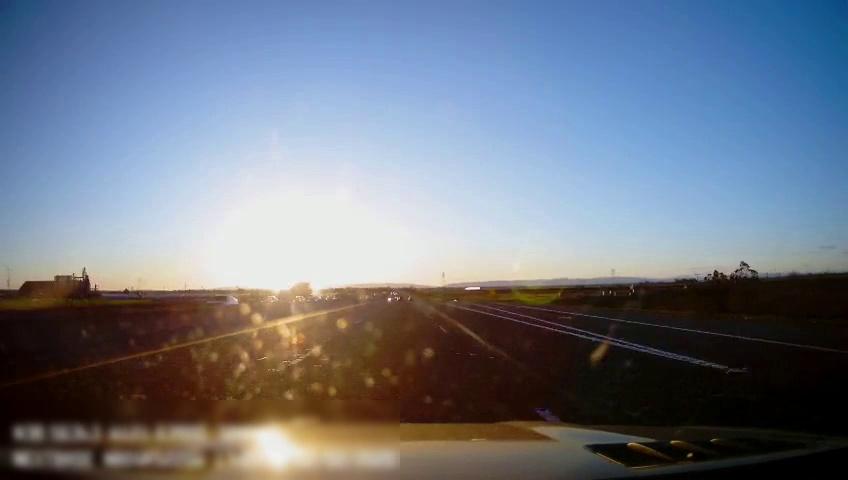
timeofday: Day
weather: Sunny
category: Drivable Space
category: Vehicles | Car
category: Vehicles | Car
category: Vehicles | Car
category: Lanes | Alternate Lane
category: Lanes | Current Lane
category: Lanes | Current Lane
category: Lanes | Alternate Lane
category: Lanes | Alternate Lane
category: Lanes | Alternate Lane